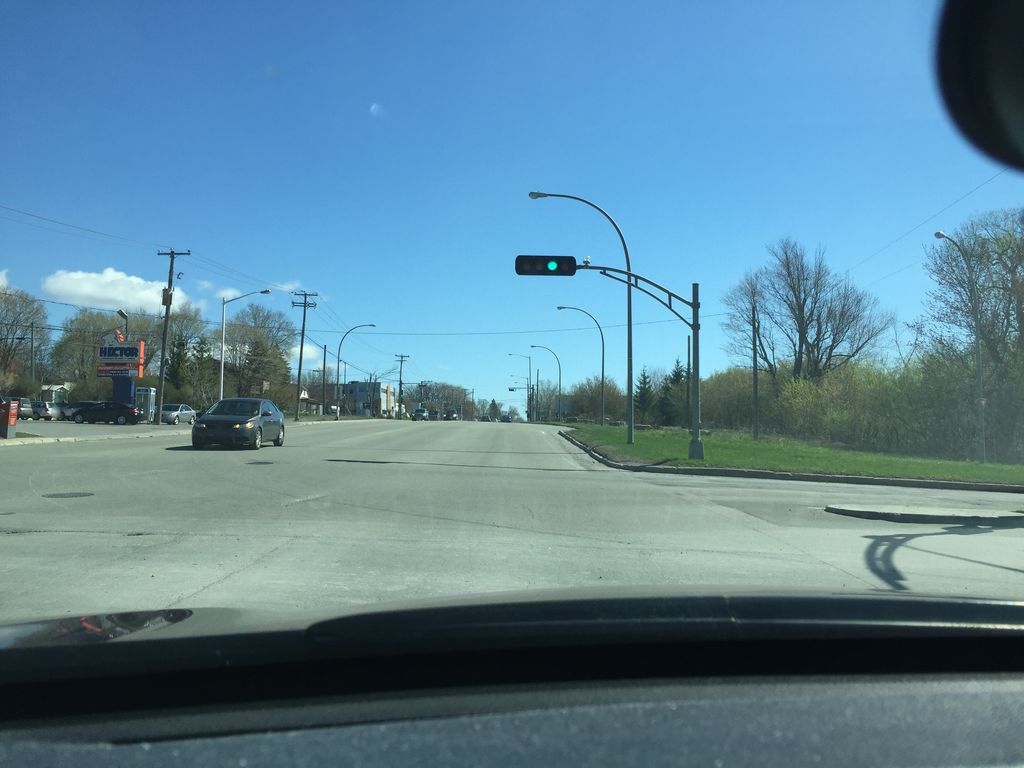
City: quebec_city